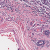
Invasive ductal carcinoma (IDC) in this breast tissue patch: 1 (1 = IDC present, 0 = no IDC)